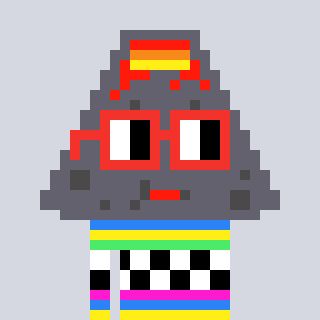
a pixel art character with square red glasses, a volcano-shaped head and a gold-colored body on a cool background